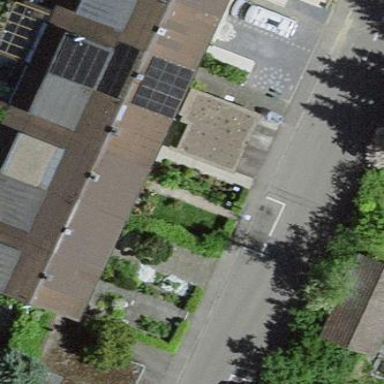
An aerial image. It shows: Terrace building.